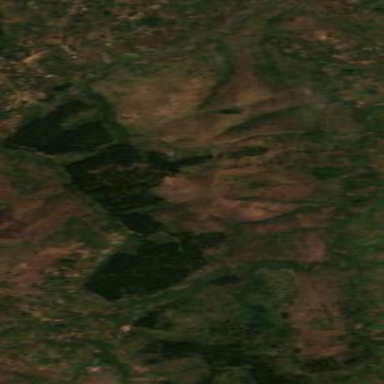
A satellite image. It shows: Natural reserve with woodland.